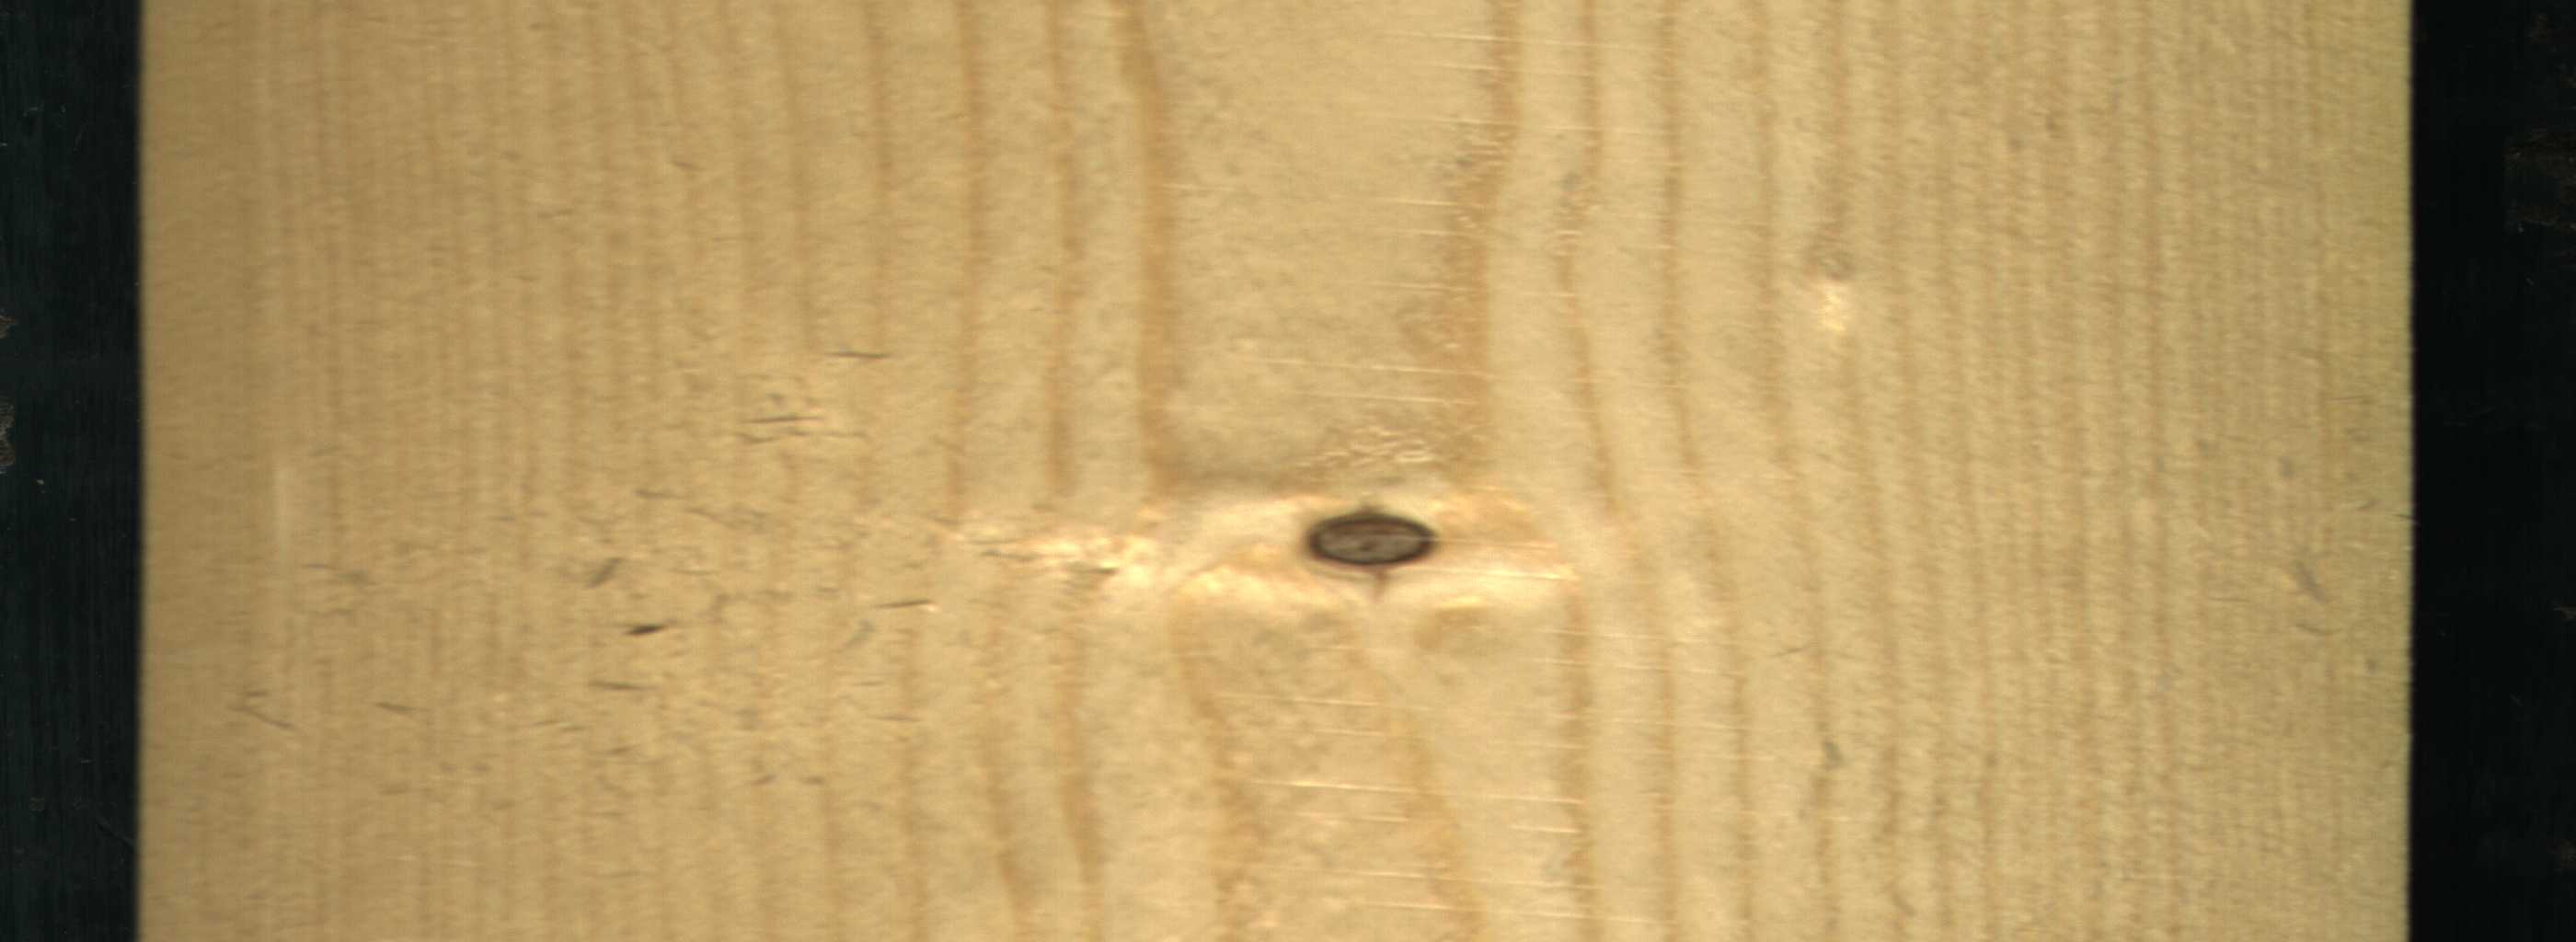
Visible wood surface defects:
Live_Knot